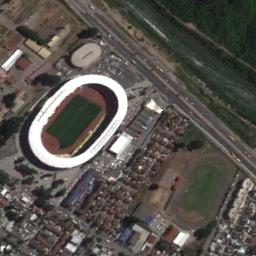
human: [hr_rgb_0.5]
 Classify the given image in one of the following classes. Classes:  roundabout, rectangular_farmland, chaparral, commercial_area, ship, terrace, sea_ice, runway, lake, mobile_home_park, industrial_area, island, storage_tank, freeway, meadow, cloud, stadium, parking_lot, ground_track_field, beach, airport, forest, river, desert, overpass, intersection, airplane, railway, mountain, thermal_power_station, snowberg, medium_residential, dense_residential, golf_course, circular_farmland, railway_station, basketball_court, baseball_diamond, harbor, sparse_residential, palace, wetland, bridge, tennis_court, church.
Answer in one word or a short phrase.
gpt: stadium